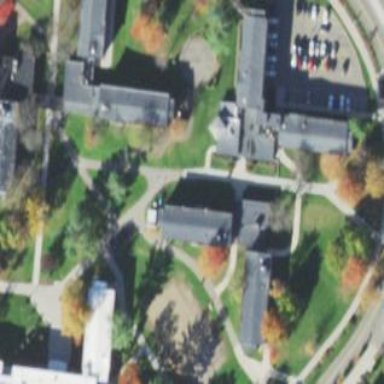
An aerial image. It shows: View of university building.